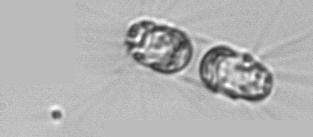
Label: Corethron_hystrix